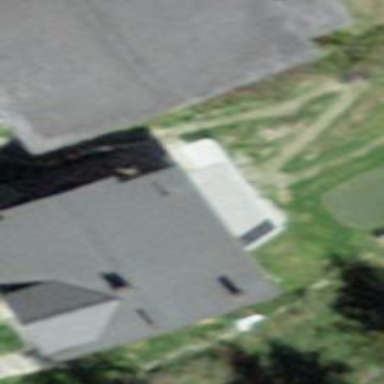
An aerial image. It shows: Chalet building.